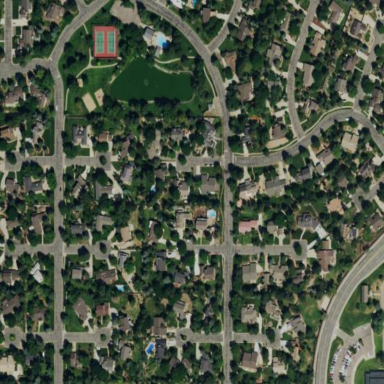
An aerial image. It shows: Residential area consisting of single-family homes.